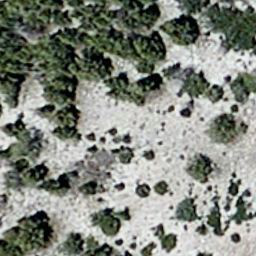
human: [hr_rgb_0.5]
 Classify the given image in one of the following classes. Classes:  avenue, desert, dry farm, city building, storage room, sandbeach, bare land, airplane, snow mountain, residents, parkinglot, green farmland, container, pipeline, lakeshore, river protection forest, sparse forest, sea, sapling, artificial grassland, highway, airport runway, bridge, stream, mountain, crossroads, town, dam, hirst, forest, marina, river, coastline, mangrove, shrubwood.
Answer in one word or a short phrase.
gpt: sparse forest